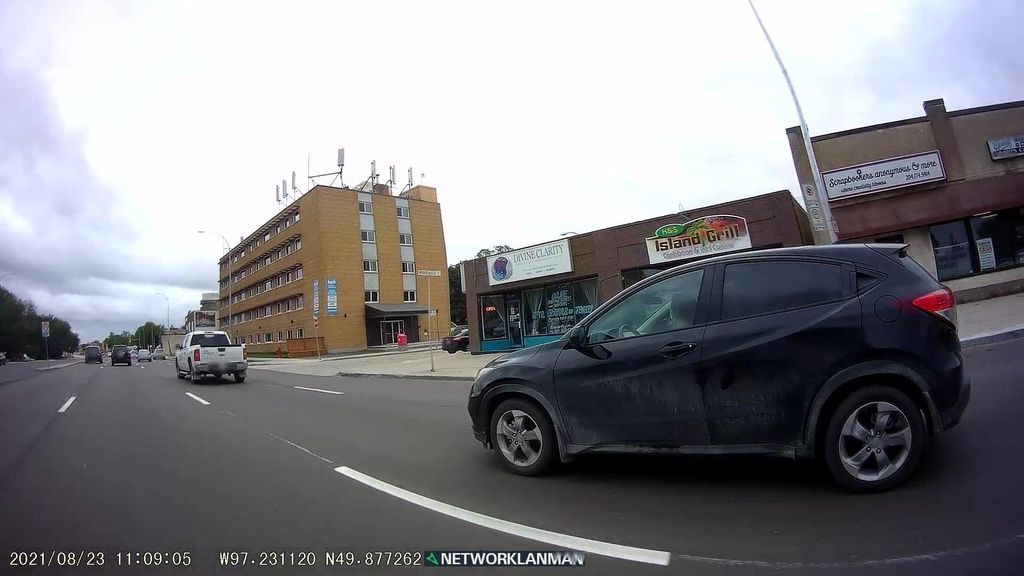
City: winnipeg